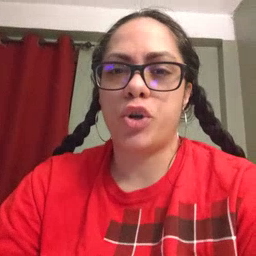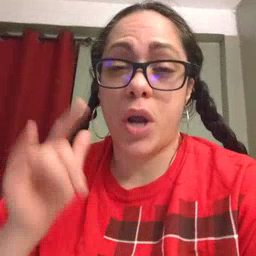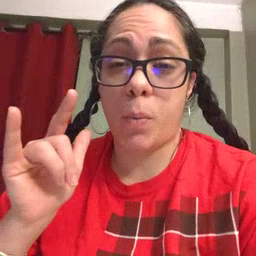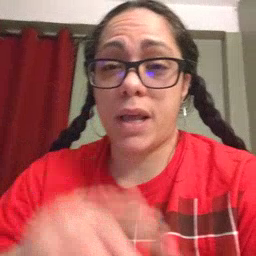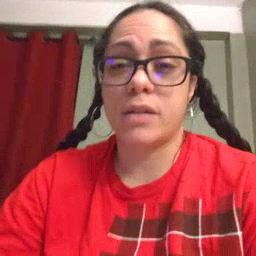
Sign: airplane